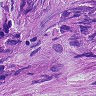
Metastatic tissue present: yes